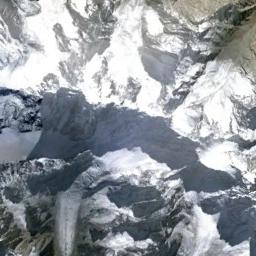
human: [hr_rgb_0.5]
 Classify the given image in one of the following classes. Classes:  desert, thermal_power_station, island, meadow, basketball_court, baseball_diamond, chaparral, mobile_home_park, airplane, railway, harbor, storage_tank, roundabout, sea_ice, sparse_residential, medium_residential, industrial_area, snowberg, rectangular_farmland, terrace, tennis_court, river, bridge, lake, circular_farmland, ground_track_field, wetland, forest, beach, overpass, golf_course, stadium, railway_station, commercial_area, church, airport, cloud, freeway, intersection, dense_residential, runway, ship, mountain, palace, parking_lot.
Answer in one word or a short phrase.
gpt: snowberg